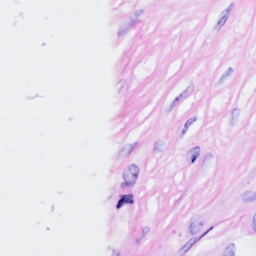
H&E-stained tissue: Breast